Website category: sports
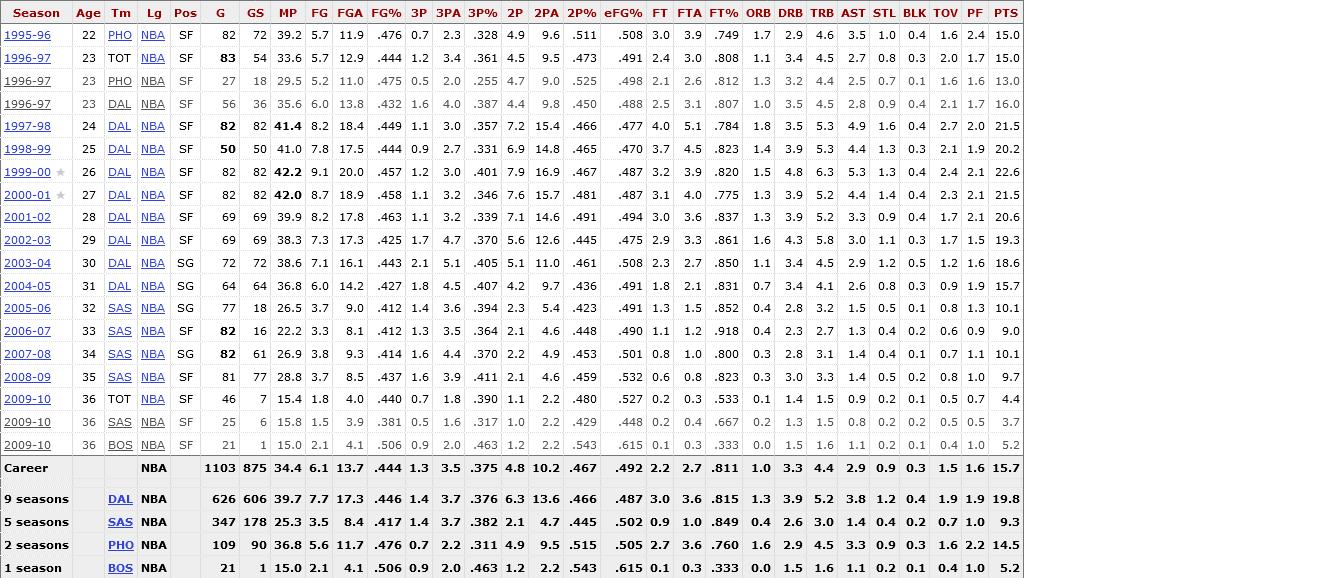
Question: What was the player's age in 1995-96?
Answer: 22

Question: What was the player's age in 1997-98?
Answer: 24

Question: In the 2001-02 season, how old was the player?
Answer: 28

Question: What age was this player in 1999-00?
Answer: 26

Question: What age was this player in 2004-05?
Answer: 31

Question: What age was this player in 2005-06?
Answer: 32

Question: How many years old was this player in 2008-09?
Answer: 35

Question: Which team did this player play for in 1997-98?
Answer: DAL

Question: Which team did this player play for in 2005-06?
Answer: SAS

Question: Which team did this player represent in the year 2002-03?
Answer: DAL

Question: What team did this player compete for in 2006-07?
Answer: SAS

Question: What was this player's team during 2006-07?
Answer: SAS

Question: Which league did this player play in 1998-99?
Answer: NBA

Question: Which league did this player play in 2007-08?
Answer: NBA

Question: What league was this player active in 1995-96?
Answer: NBA

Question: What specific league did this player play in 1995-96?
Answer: NBA

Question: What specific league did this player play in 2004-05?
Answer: NBA

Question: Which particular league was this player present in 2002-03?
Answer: NBA

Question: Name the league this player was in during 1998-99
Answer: NBA

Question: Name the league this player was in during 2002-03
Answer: NBA

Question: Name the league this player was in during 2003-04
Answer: NBA

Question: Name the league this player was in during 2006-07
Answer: NBA

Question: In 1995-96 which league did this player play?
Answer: NBA

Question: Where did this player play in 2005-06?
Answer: NBA

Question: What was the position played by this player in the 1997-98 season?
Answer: SF

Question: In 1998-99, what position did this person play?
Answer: SF

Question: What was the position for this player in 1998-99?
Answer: SF

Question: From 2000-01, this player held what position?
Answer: SF

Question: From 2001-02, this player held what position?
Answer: SF

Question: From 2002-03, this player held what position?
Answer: SF

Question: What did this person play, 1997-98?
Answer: SF

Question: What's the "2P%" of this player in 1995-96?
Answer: .511

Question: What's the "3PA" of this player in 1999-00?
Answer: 3.0

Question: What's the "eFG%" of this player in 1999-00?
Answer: .487

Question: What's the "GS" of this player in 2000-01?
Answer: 82

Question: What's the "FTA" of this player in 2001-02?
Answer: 3.6

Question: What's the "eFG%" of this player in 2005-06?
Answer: .491

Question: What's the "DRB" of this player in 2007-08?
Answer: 2.8

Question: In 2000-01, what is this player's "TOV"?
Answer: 2.3

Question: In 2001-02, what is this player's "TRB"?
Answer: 5.2

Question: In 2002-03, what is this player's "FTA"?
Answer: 3.3

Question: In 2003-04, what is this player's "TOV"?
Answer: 1.2

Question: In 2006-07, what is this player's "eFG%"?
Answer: .490

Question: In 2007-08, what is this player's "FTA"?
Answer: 1.0

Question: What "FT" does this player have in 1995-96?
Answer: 3.0

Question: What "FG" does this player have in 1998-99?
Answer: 7.8

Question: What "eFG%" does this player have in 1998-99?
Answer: .470

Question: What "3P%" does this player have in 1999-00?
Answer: .401

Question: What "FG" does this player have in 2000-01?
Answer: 8.7

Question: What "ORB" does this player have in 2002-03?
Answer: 1.6

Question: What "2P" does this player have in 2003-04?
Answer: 5.1

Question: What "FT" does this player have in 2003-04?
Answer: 2.3

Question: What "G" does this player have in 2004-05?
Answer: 64

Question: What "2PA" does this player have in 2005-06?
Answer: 5.4

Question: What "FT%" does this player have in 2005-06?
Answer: .852

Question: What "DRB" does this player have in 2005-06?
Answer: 2.8

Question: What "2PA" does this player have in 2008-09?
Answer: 4.6

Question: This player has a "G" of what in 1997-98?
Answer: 82

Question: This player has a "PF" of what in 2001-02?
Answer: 2.1

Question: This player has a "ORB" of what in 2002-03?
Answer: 1.6

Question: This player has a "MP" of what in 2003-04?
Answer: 38.6

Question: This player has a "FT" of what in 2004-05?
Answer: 1.8

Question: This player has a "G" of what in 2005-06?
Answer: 77

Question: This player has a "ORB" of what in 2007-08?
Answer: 0.3